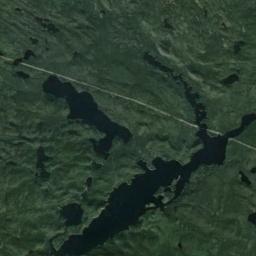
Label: wetland